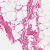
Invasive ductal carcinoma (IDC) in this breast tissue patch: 0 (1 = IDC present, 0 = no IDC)